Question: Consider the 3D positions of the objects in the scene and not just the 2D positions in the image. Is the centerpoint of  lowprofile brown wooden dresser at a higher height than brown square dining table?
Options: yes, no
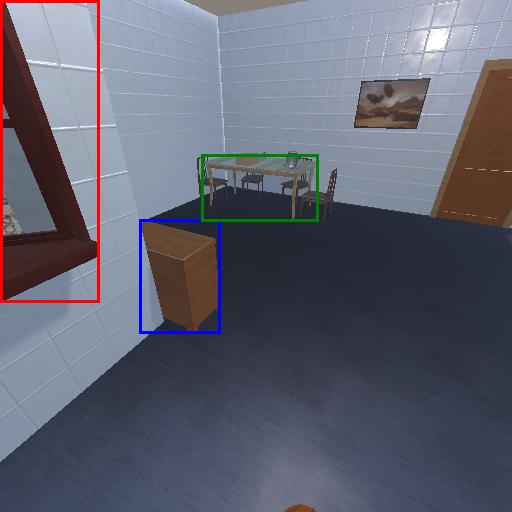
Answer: yes